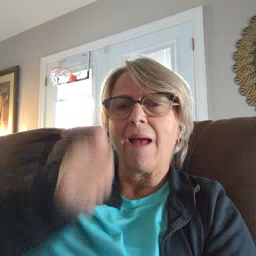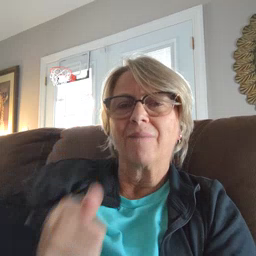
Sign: every